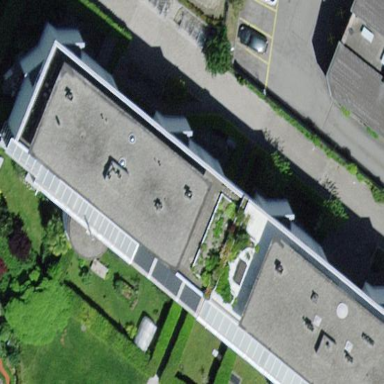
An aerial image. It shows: Building part with flat roof.